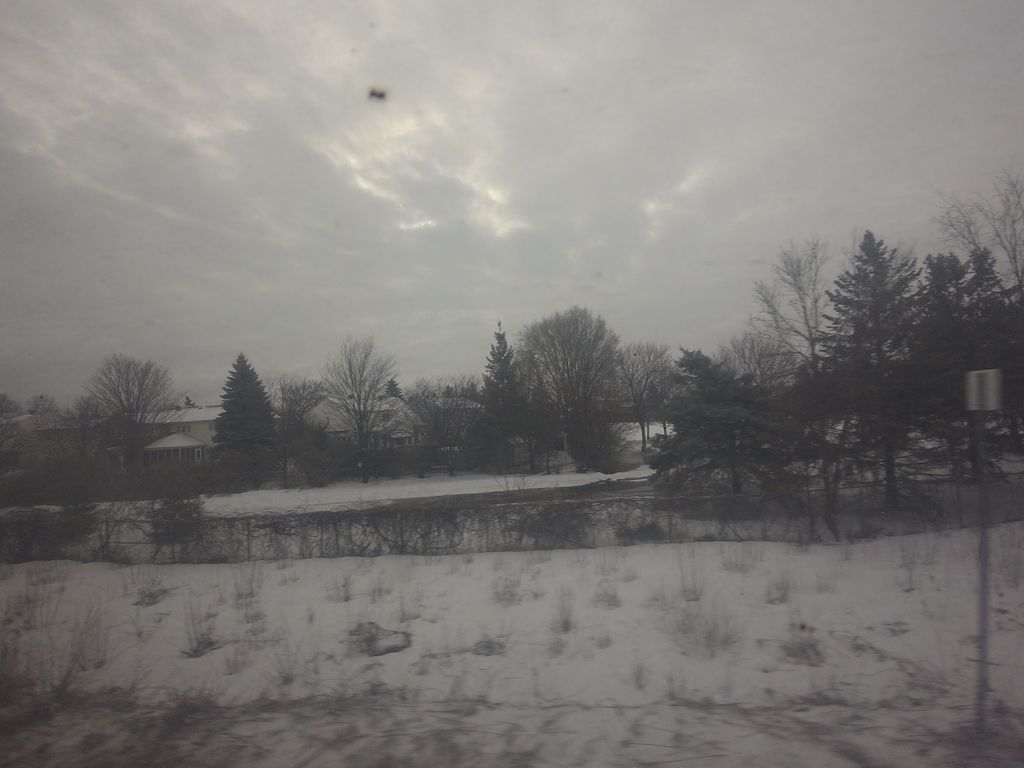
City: ottawa-gatineau